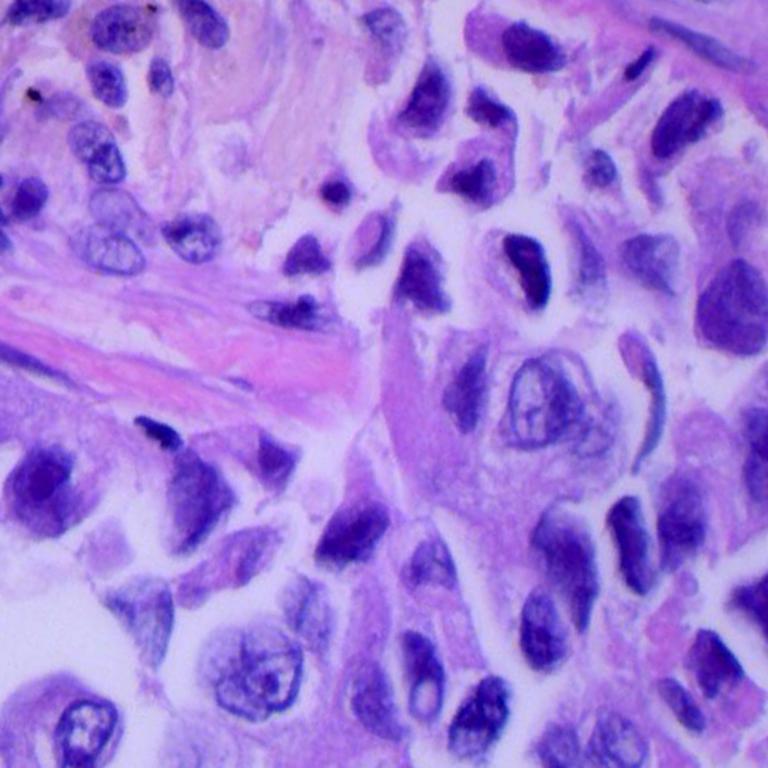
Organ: lung
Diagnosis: adenocarcinomas